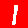
Digit: 1